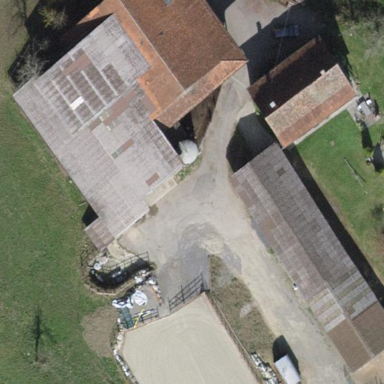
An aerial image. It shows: Farmyard area.